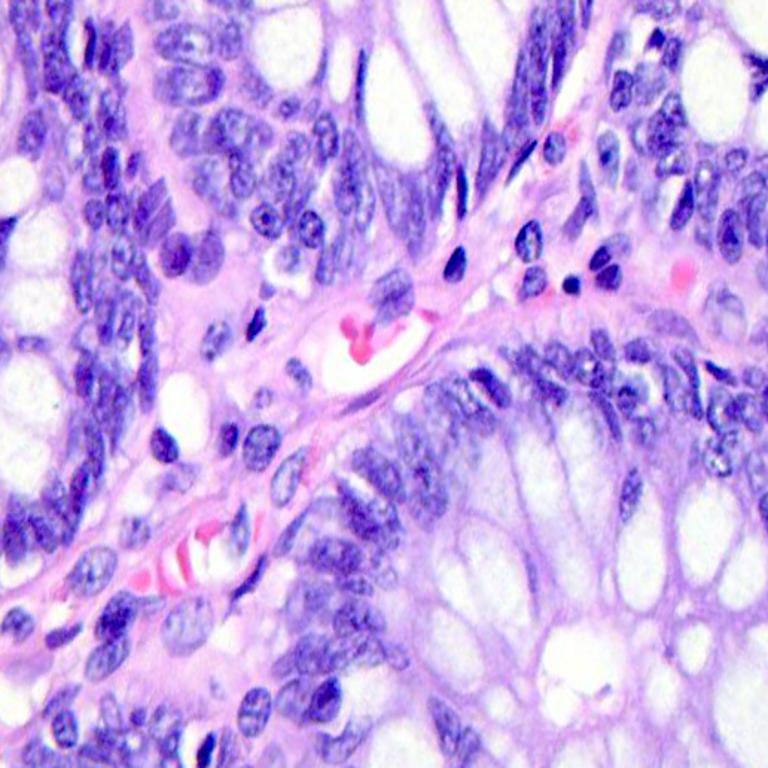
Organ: colon
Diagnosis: benign